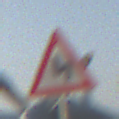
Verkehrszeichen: DoppelkurveZunaechstLinks
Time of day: SunriseSunset
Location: Outdoor (Special)
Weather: Clear
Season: NotSpecified
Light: Natural